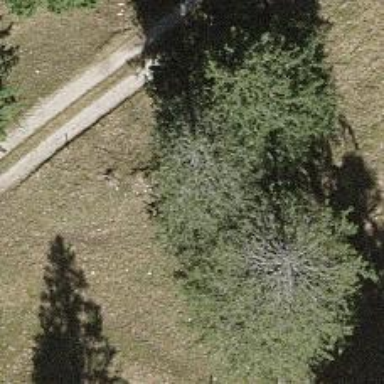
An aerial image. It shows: Single tag "natural: tree."